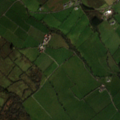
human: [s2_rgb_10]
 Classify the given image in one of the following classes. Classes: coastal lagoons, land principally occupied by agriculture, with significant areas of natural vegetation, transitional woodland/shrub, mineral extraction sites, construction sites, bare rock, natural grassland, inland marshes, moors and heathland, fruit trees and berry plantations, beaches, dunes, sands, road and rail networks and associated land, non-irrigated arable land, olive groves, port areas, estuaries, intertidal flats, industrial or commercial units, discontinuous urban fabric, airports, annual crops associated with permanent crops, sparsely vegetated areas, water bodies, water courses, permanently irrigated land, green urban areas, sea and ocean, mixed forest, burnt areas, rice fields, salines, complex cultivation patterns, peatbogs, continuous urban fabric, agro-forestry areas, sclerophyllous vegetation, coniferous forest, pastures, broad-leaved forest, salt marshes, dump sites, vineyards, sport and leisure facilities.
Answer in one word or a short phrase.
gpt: pastures, land principally occupied by agriculture, with significant areas of natural vegetation